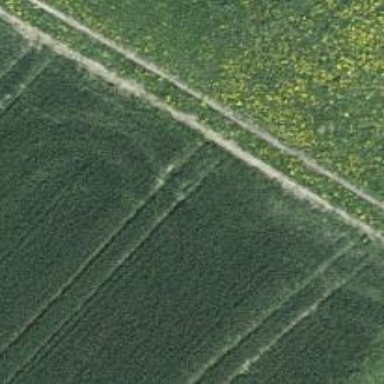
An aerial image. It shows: Grass track with grade5 tracktype.